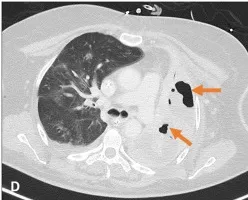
Chest computed tomography performed 17 days after hospitalization. Sagittal reformatted images in mediastinal.
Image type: radiology (ct)